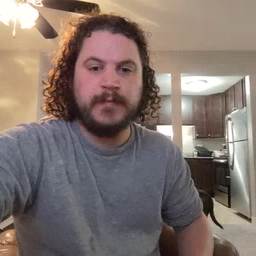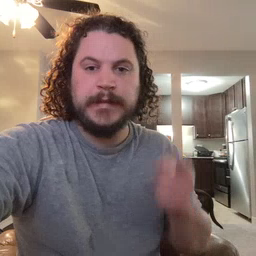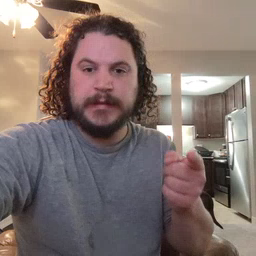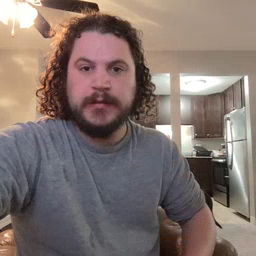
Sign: hesheit